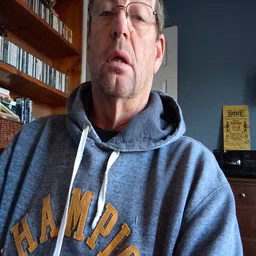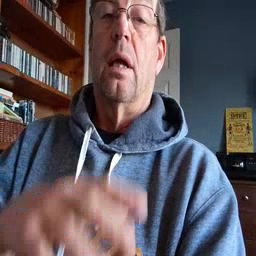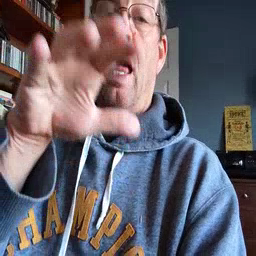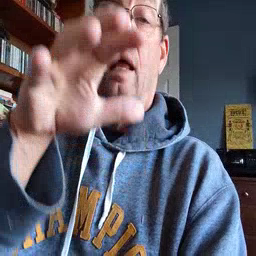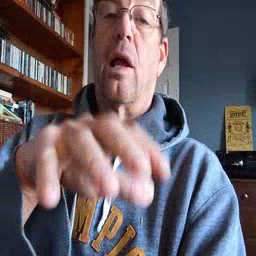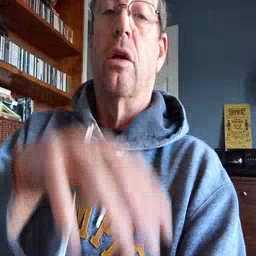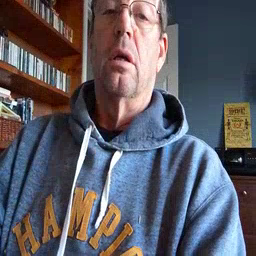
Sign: alligator